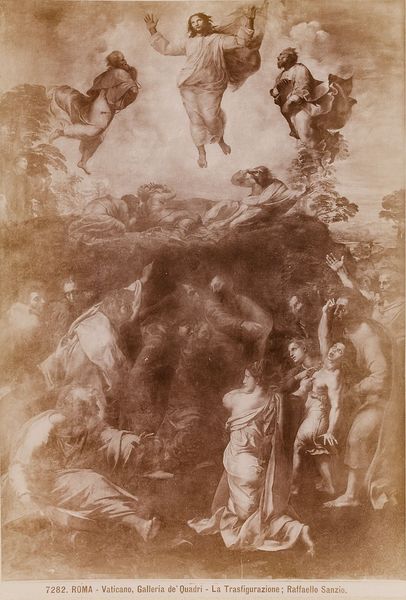
Künstler: Giacomo Brogi
Standort: Hamburg
Institution: Museum für Kunst und Gewerbe Hamburg
Schlagwörter: malerei, foto, fotografie, photographie, kunst, photo, christus, jesus christus, markus, lukas, lichtbild, kunstgeschichte, jesusbild, herrn, christusbild, transfiguration, jesusdarstellung, bildwerke, angewandte und bildende kunst, hessische systematik, matthäus, schwarzweißpositivverfahren, silbersalzverfahren, schwarzweißfotografie, reproduktionsfotografie, kunstreproduktion, reproduktionsphotographie, kollodiumpapier, kollodium, zelloidinpapier, verklärung